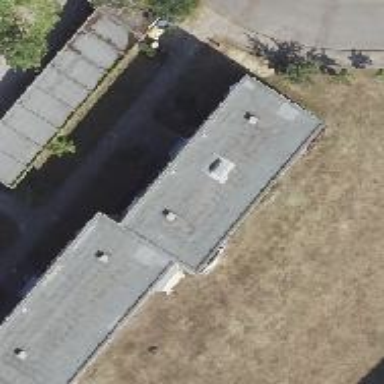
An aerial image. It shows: Flat-roofed building with tar paper covering.